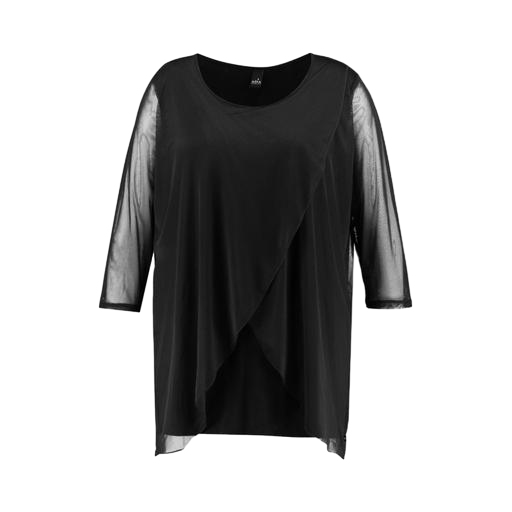
black plus size layered mesh blouse, black curve asymmetric t-shirt mesh inserts, black mock layer illusion top, white background